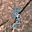
Label: 3